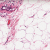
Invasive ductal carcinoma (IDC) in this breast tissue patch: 0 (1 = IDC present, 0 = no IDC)